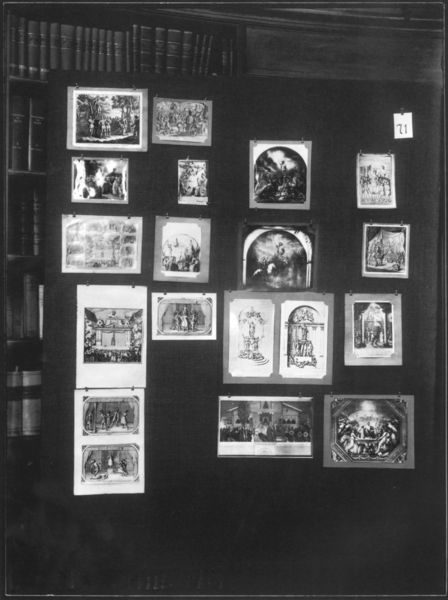
Titel: Mnemosyne (Bilderatlas, Fotos der Tafeln)
Künstler: Aby Warburg
Institution: London, The Warburg Institute Archive ©
Schlagwörter: schwarz, weiss, zeichnung, malerei, regal, wand, kirche, stoff, bilder, bücher, fotos, bogen, tafel, galerie, foto, fotografie, bögen, hängen, schwarzweiss, kunst, ausstellung, christlich, bibliothek, sammlung, heilige, aufgehängt, sakral, anordnung, vertäfelung, abbildungen, archiv, fotgrafie, klammern, stellwand, werke, familienalbum, warburg, waburg, aby, reproduktionen, 21, 12, bücjer, 71, aby waburg, achtzehn